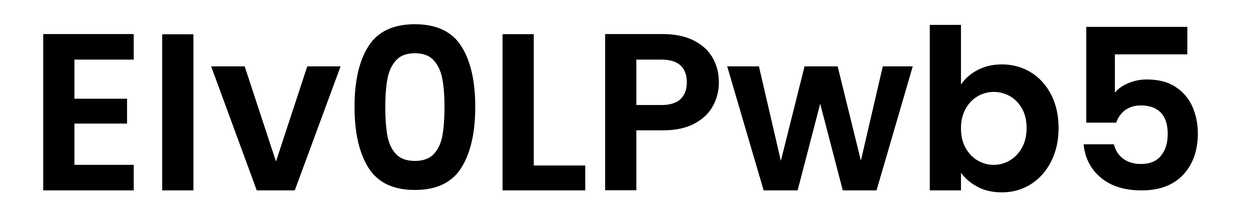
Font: Poppins-SemiBold